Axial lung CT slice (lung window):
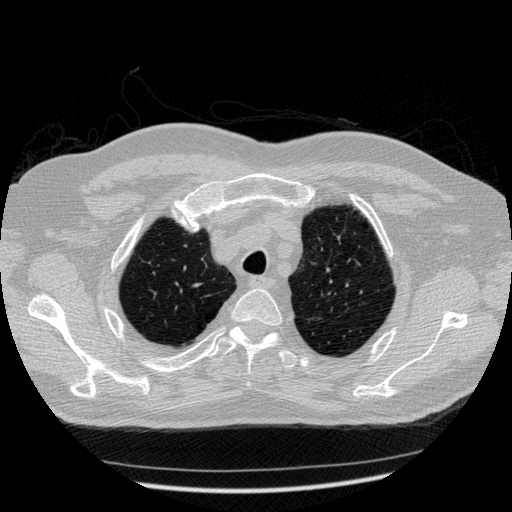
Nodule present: no